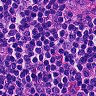
Metastatic tissue present: no